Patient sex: M
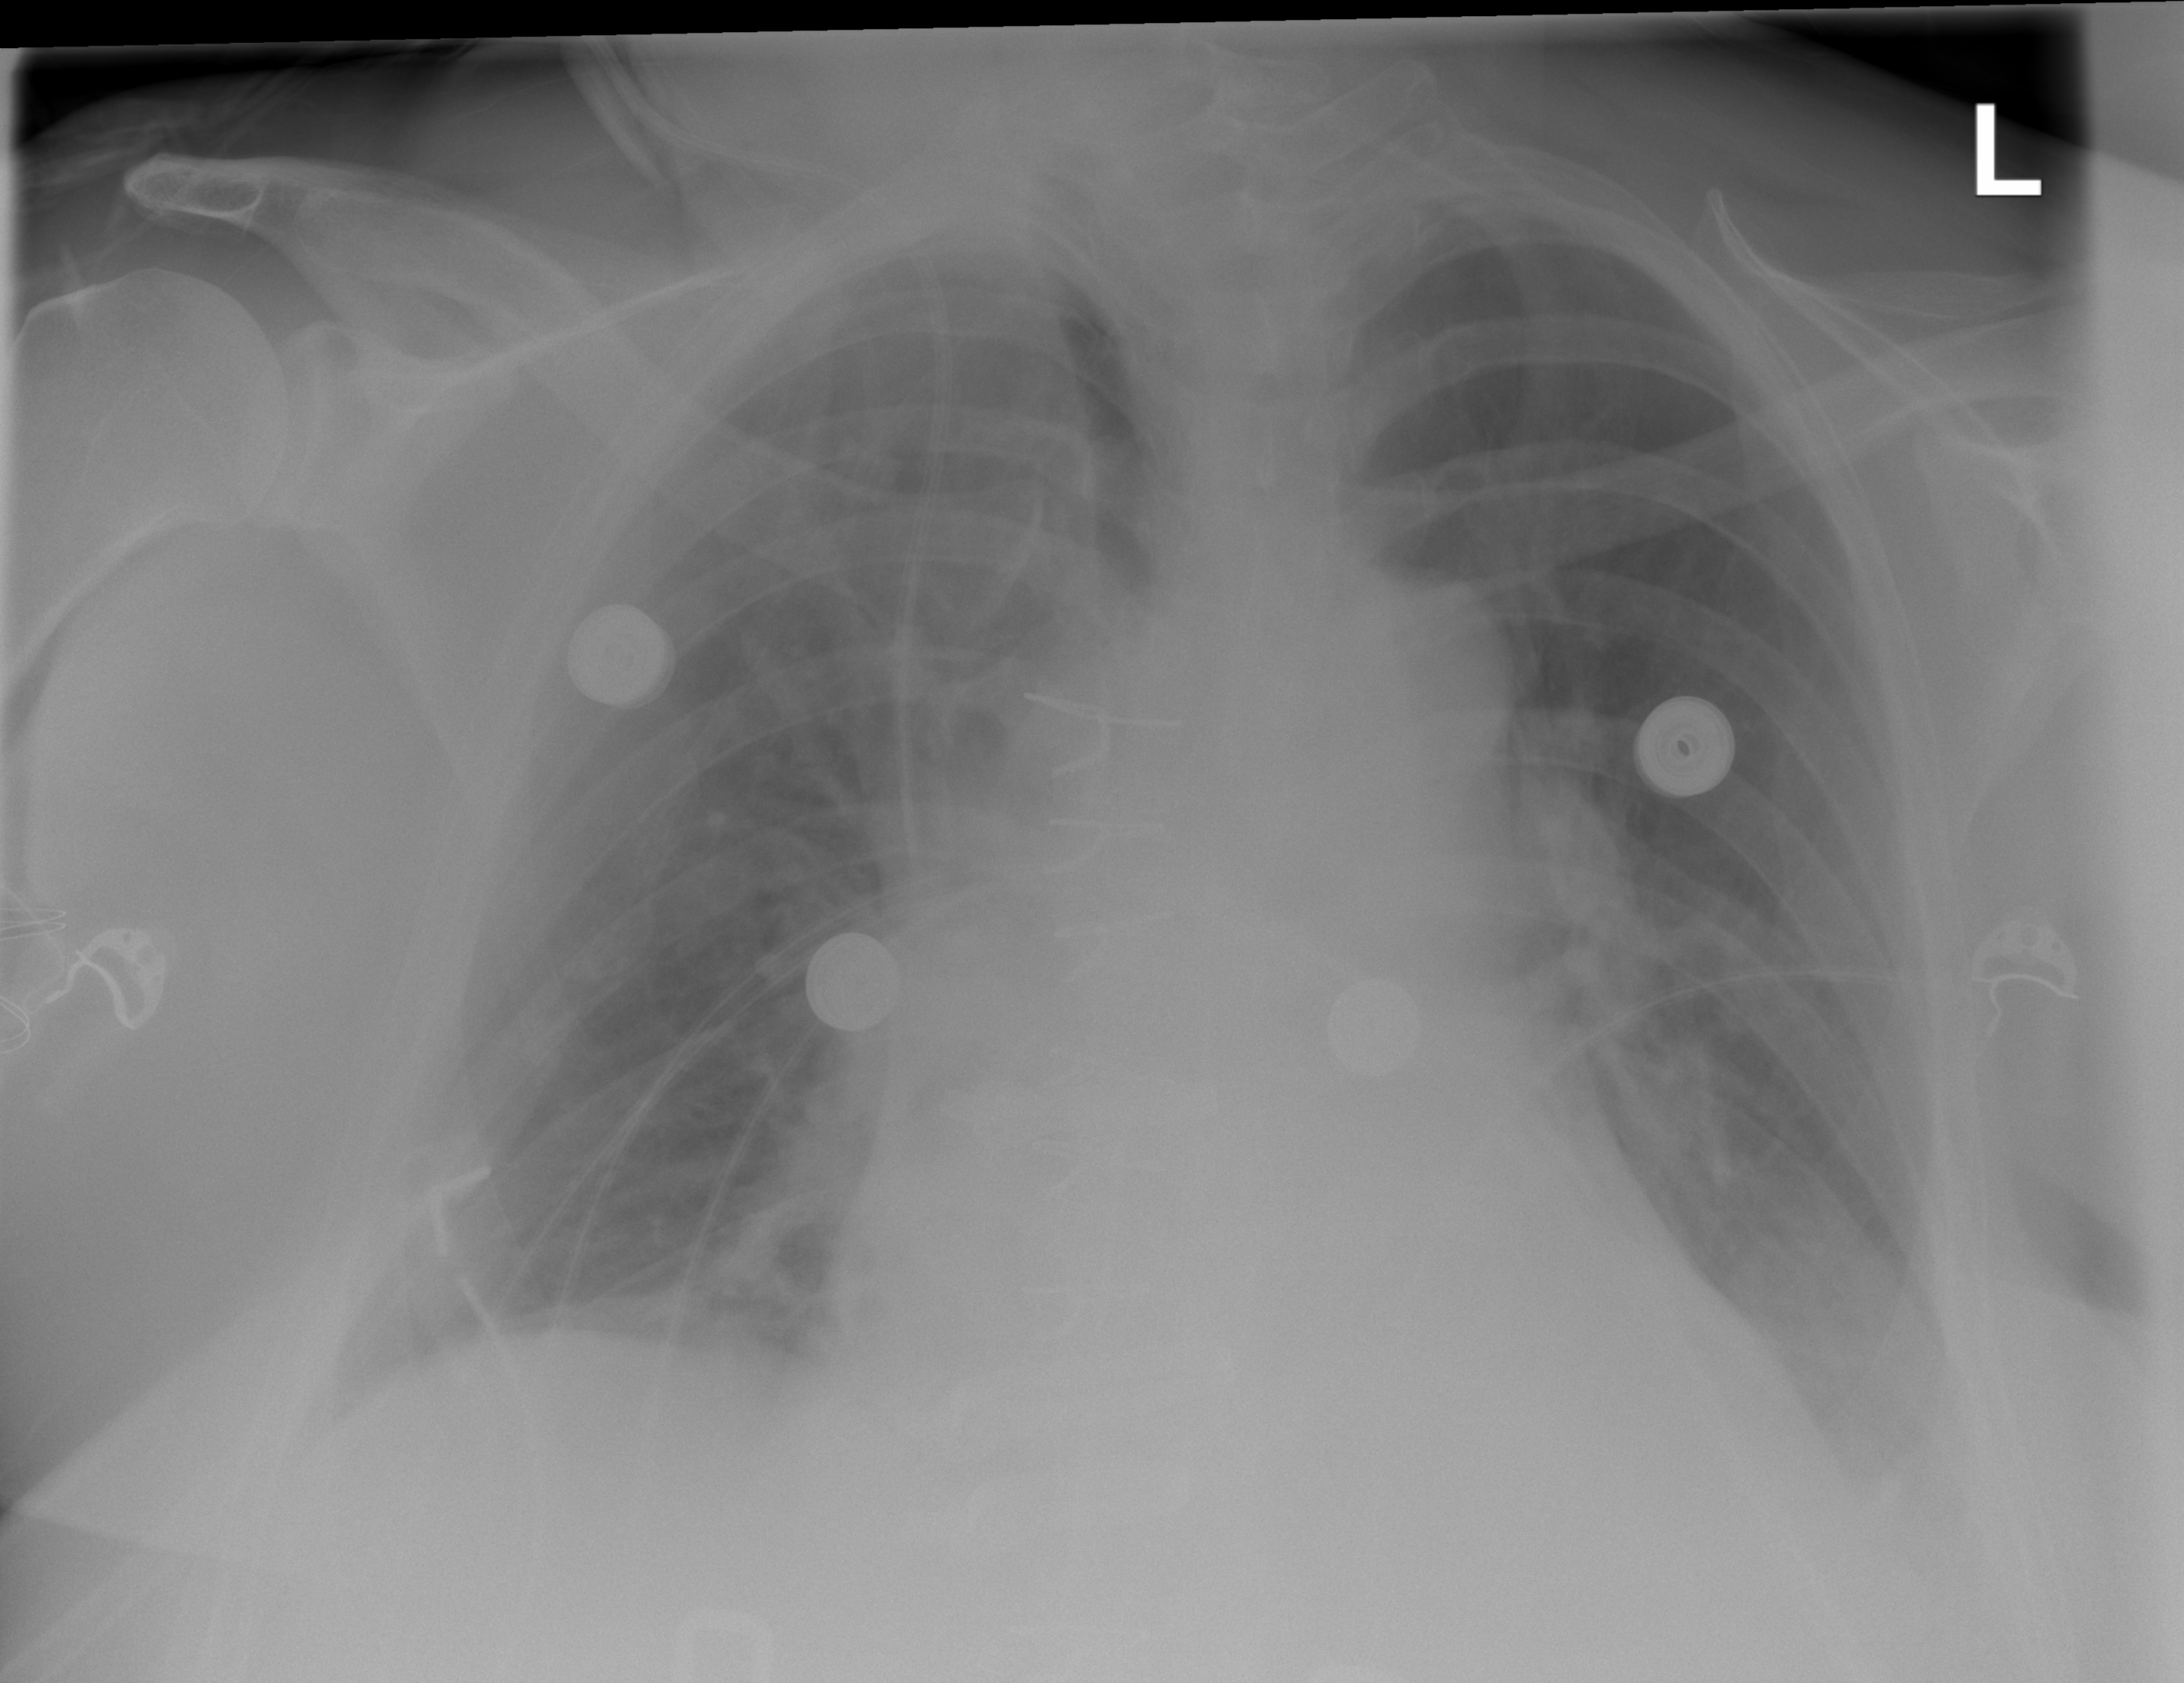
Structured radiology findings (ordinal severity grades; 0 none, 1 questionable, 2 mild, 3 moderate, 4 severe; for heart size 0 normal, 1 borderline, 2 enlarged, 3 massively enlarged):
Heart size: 2
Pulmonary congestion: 1
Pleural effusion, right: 0
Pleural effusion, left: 2
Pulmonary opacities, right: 0
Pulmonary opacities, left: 0
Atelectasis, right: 2
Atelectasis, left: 2